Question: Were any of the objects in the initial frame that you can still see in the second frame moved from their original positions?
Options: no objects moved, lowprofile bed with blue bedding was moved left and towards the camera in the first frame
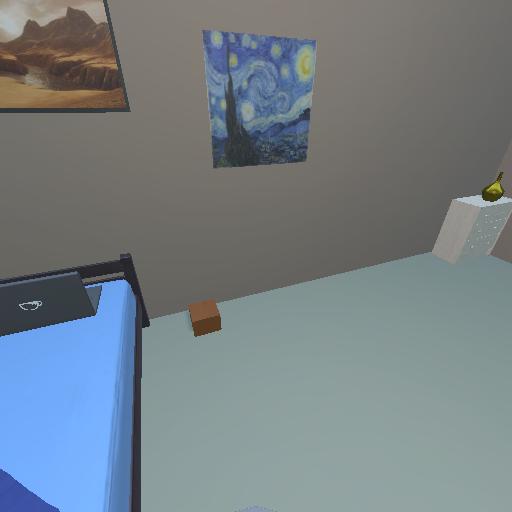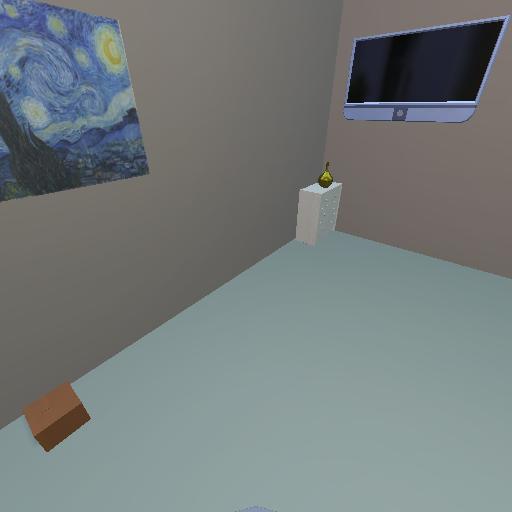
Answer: no objects moved